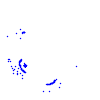
Particle: proton